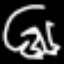
Label: frog